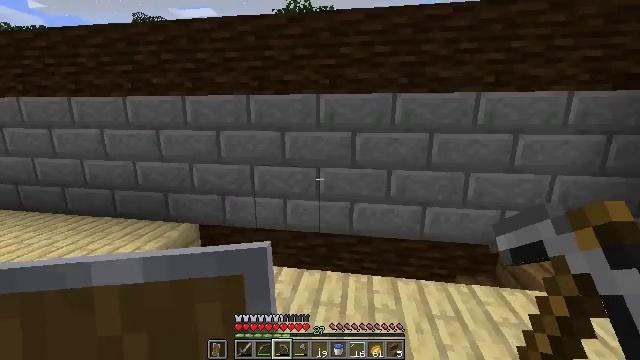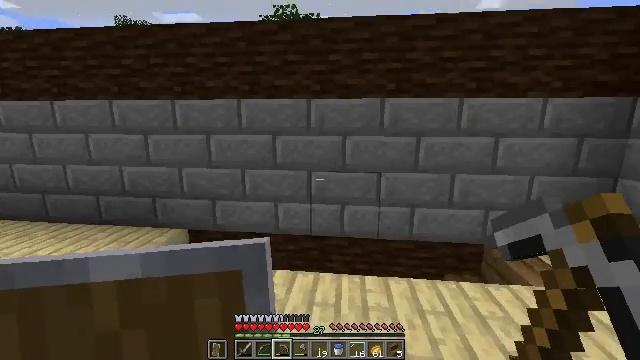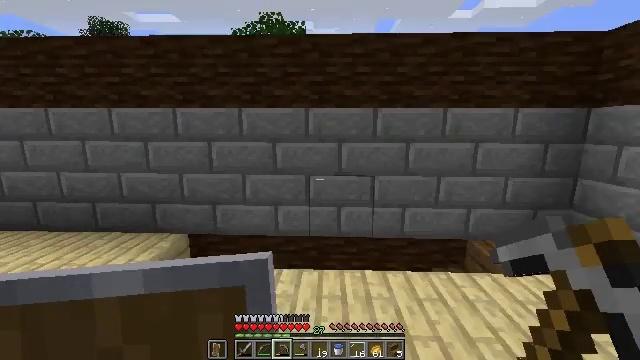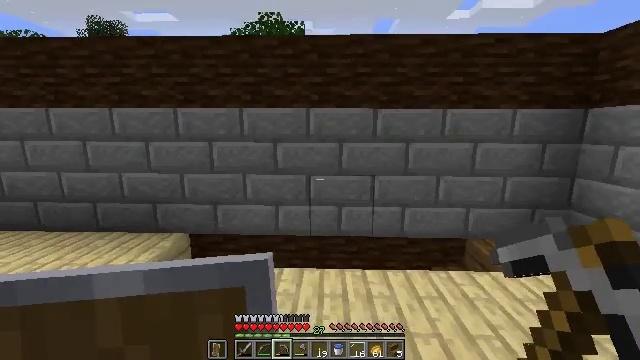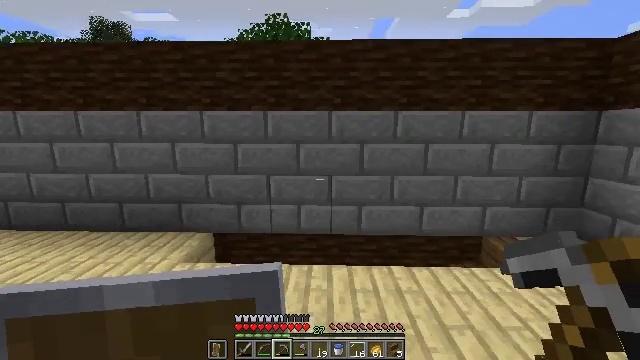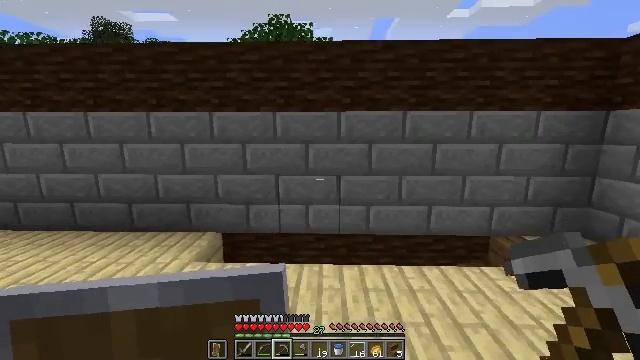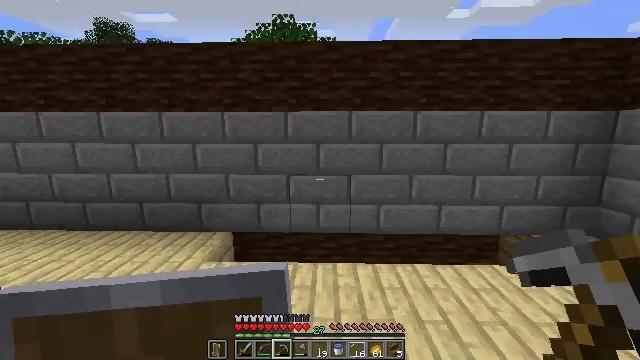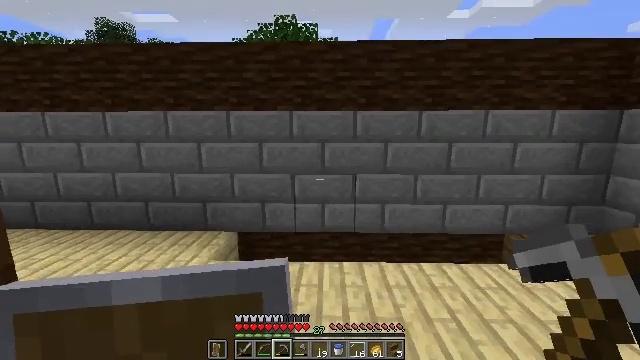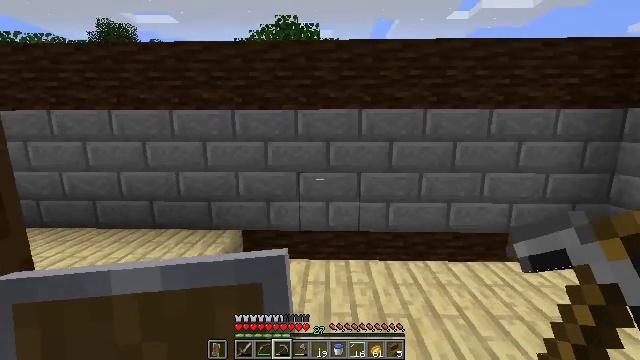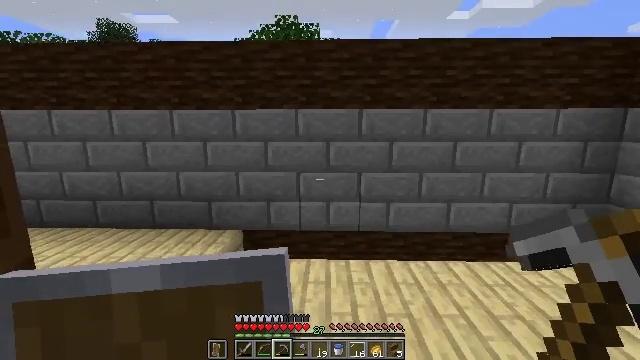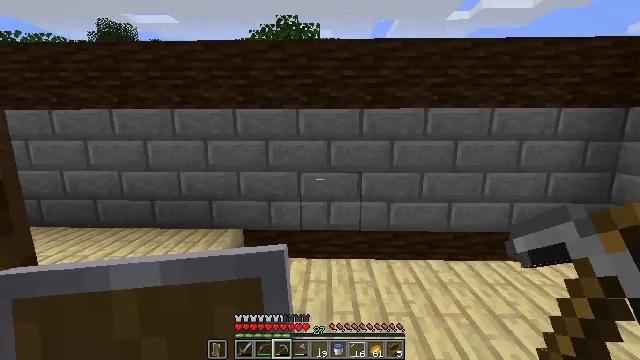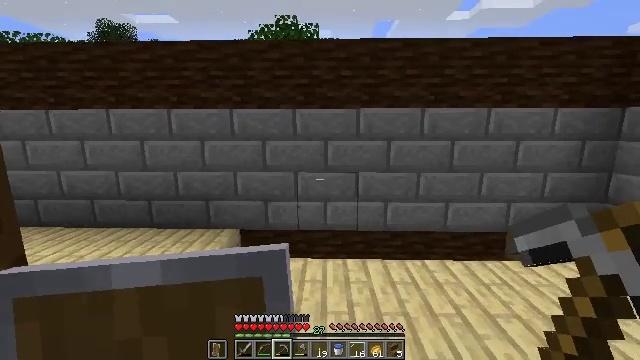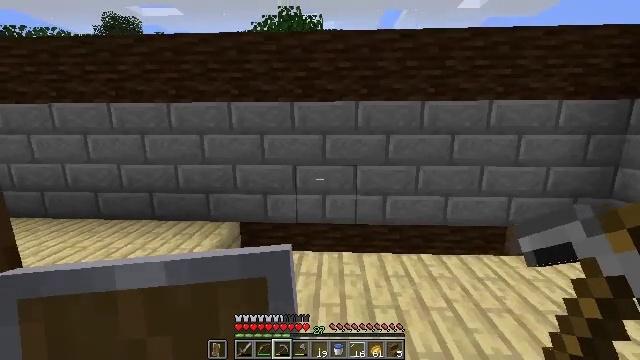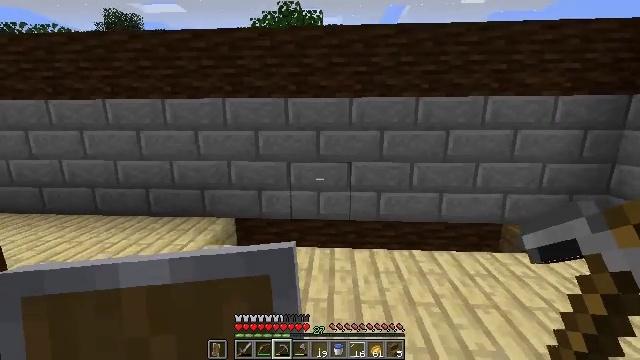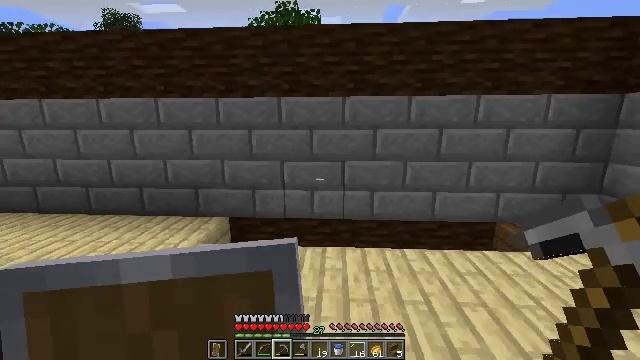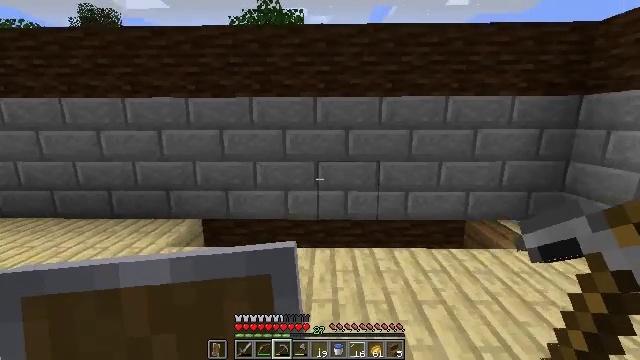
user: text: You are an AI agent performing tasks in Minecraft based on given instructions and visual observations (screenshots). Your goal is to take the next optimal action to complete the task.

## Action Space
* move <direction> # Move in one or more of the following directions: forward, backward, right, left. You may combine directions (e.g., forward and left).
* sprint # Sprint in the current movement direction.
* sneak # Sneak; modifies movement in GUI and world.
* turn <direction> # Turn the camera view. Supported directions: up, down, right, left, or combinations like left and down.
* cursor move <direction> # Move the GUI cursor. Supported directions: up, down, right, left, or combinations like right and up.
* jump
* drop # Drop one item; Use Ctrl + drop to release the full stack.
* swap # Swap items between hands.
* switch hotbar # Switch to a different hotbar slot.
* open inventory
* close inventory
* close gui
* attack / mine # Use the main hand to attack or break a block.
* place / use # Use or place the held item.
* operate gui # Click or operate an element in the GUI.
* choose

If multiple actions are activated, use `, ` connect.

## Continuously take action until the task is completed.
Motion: motion action
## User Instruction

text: Get stone bricks for construction purposes.
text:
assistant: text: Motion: move back and move left, turn right and up
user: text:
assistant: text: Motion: move back and move left, turn right and up
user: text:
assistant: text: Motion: move left
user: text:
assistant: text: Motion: move left
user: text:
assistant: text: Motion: move left
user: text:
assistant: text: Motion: no_op
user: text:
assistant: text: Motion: no_op
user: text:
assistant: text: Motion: no_op
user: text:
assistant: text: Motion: no_op
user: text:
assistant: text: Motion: no_op
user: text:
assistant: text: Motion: move right
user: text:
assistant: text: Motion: move right, turn left and down
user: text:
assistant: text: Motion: move right
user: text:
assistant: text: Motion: move right
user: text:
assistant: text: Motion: turn right
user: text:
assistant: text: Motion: move forward and move right, turn right
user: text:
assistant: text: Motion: move forward and move right, turn right
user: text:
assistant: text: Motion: move forward and move right, turn right
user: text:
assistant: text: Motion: move forward and move right, turn right
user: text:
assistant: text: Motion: move forward, turn right
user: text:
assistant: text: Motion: move forward
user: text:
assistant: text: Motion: move forward, turn left
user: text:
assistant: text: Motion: move forward, turn left and down
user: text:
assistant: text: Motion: move left, turn left and down
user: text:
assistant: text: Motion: move left, turn right
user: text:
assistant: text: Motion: move left, turn right
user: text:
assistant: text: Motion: move left, turn right
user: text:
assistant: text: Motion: move left, turn right
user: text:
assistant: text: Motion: move left, turn right
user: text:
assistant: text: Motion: move left